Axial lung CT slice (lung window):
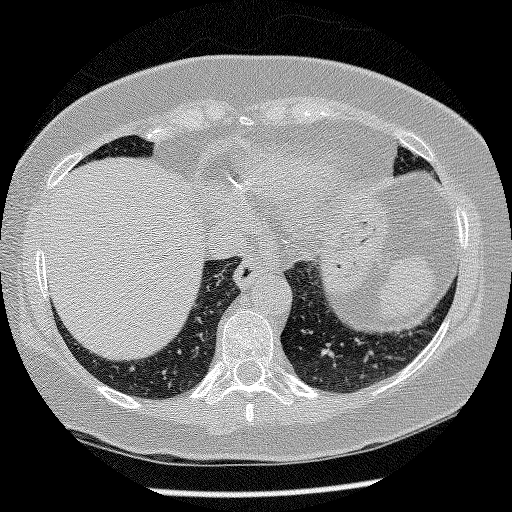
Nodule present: no